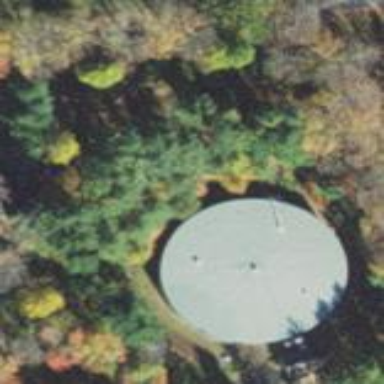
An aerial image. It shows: Water storage tank.